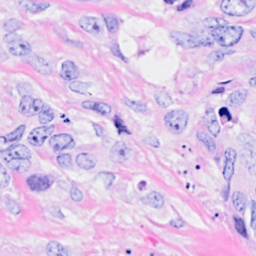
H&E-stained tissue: Breast